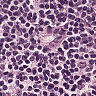
Metastatic tissue present: no